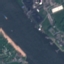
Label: River